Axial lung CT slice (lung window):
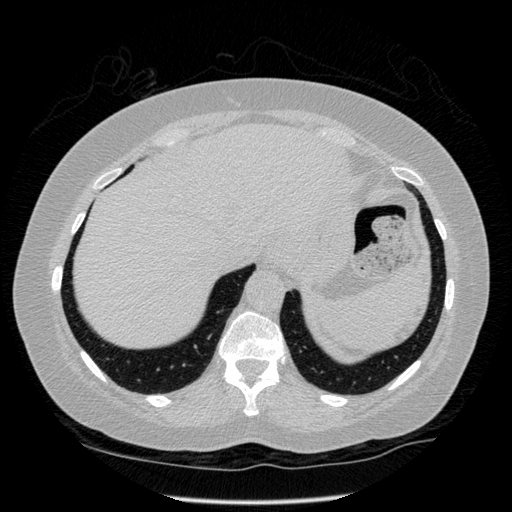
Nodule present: no